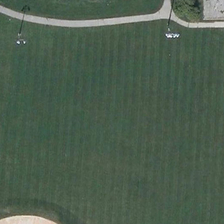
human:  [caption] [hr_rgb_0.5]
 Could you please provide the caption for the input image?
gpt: a road is near a piece of green meadow .

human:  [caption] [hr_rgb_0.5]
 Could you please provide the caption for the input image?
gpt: a road is near a piece of green meadow .

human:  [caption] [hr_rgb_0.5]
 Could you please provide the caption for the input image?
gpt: a road is near a piece of green meadow .

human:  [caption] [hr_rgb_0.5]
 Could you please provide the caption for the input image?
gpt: a road is near a piece of green meadow .

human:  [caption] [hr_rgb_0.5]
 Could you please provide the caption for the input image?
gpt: a road is near a piece of green meadow .